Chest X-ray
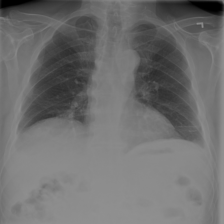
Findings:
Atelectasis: negative
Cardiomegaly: negative
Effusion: negative
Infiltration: negative
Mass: negative
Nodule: negative
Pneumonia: negative
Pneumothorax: negative
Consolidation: negative
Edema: negative
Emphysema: negative
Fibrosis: negative
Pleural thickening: negative
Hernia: negative